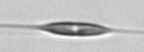
Label: Cylindrotheca